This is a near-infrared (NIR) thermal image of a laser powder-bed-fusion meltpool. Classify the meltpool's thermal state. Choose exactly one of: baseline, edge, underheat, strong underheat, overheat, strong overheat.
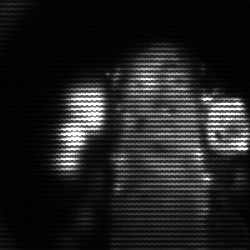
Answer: strong underheat